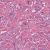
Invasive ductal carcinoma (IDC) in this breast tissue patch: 1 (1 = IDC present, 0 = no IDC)